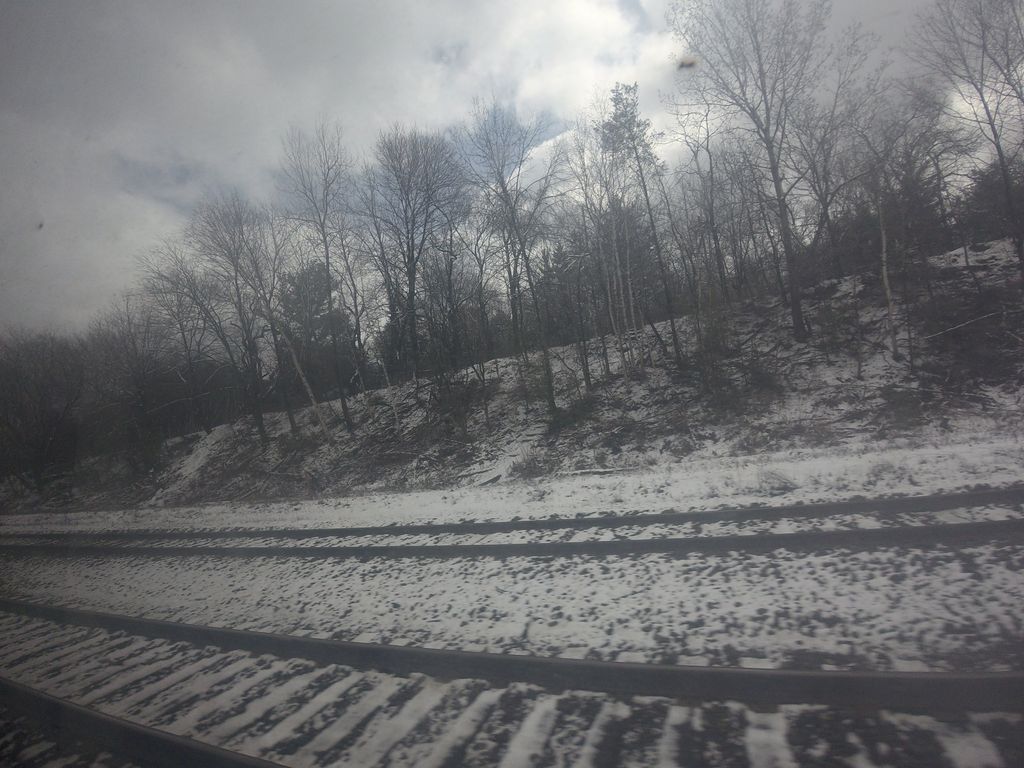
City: toronto